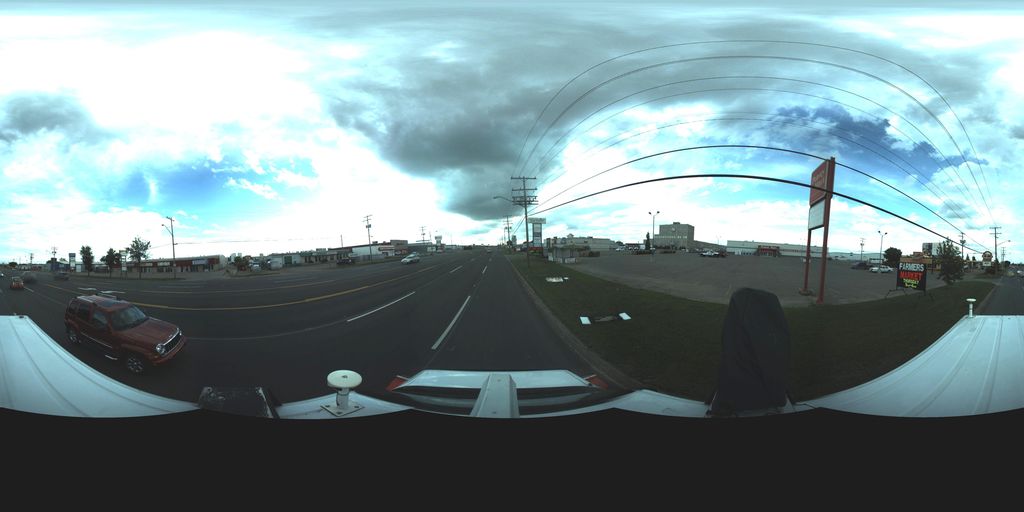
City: saskatoon